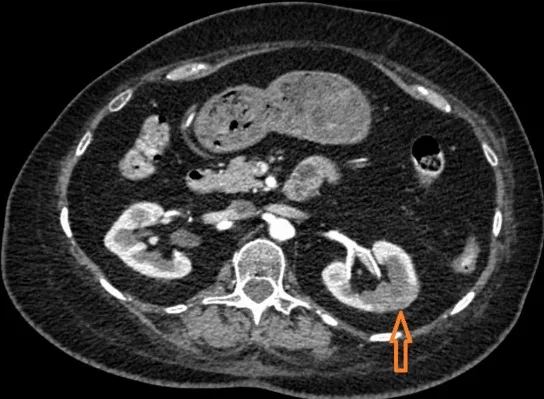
CT of the abdomen and pelvis with intravenous contrast. The orange arrow shows left renal infarction.
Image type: radiology (ct)